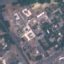
Land use / land cover: Industrial